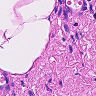
Metastatic tissue present: no